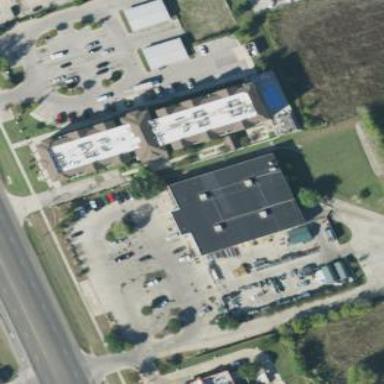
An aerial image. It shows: Retail building housing country store.